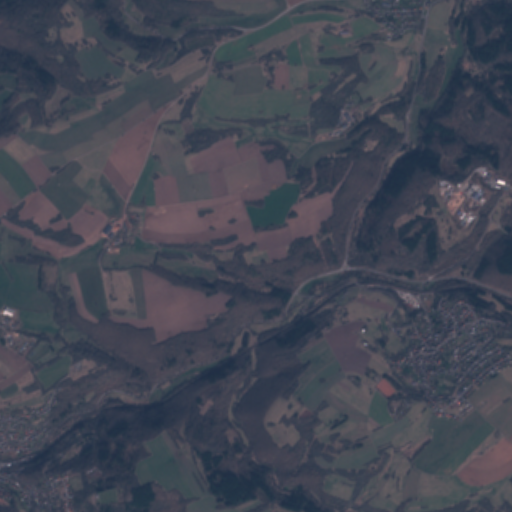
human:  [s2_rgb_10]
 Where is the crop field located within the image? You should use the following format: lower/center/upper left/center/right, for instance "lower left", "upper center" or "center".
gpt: The crop field is located in the lower left of the image.
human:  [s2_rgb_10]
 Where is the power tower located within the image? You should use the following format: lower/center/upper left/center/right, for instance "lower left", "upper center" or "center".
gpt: There is no power tower in the image.